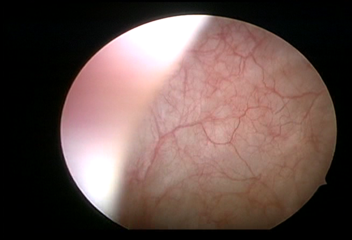
Modality: WLC
Class: Normal mucosa
Bladder cancer association: No